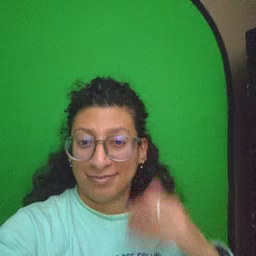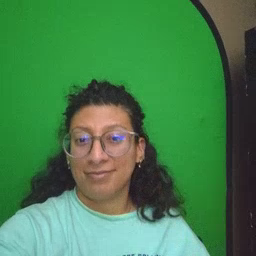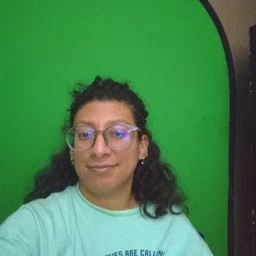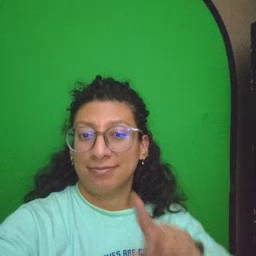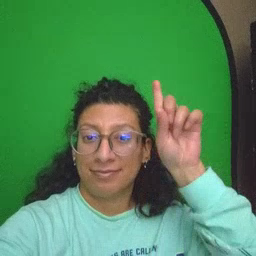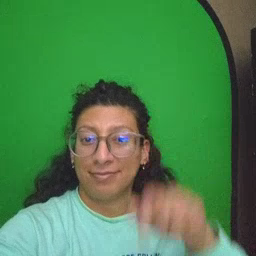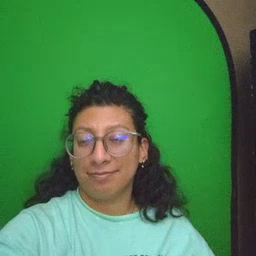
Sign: up